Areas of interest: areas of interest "Basketball Arena"
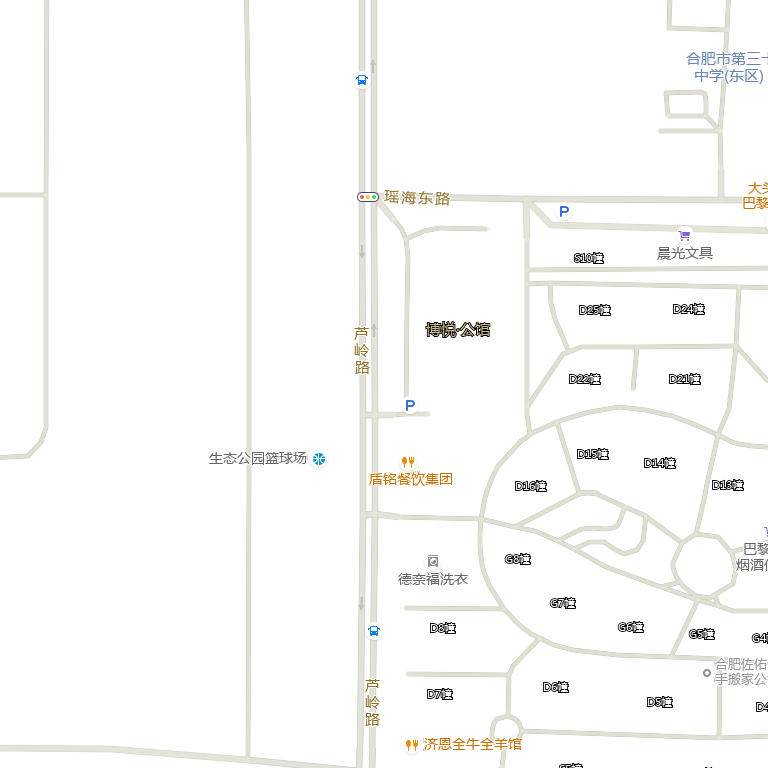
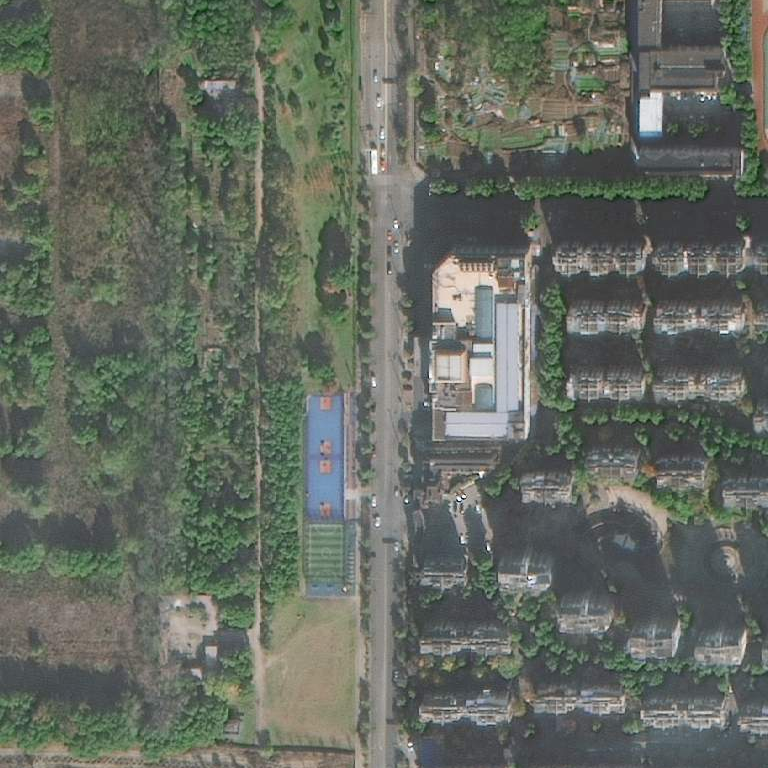